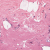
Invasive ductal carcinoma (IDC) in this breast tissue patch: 0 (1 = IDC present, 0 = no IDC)